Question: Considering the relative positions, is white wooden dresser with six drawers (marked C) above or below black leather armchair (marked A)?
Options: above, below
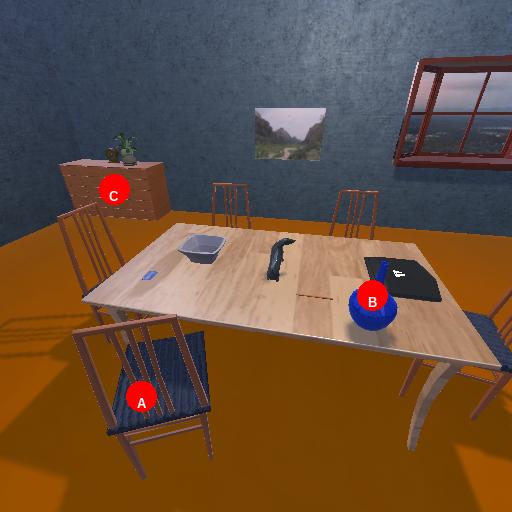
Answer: above